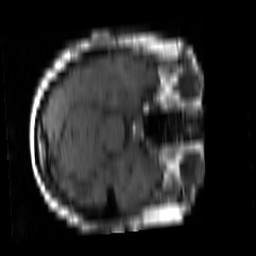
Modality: T1w
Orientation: axial
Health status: ill
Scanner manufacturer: siemens
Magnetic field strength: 1.5 T
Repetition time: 0.4 s
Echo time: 0.014 s